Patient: sex F, age 64
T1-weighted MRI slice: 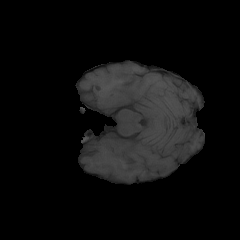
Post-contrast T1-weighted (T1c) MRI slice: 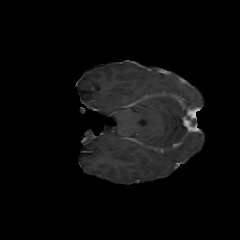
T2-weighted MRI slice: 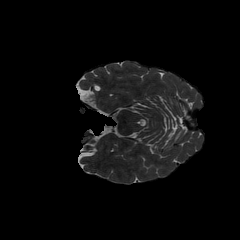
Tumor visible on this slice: no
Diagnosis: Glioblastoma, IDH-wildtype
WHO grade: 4